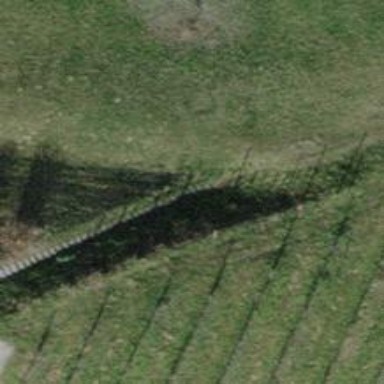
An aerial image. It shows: Road with steps.